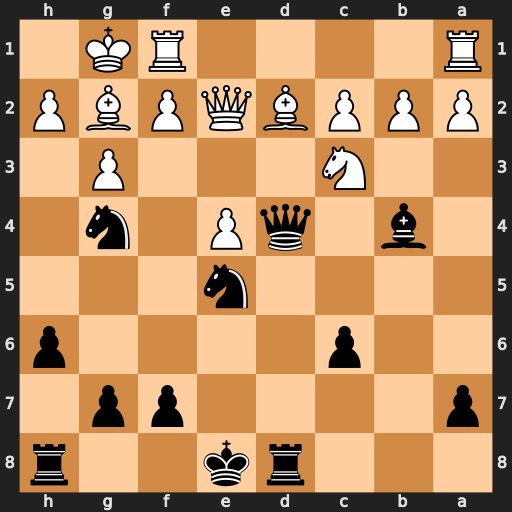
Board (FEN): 3rk2r/p4pp1/2p4p/4n3/1b1qP1n1/2N3P1/PPPBQPBP/R4RK1
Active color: b
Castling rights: k
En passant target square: -
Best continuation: Qxd2 Qxd2 Rxd2